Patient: sex F, age 69
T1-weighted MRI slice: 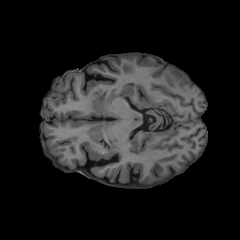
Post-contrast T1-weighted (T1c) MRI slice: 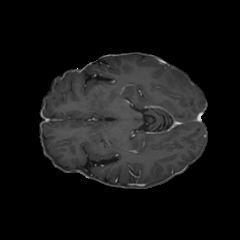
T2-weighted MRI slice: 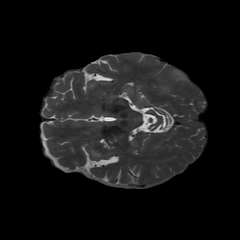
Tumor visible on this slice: yes
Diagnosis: Glioblastoma, IDH-wildtype
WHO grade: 4